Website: walmart
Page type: account-selection
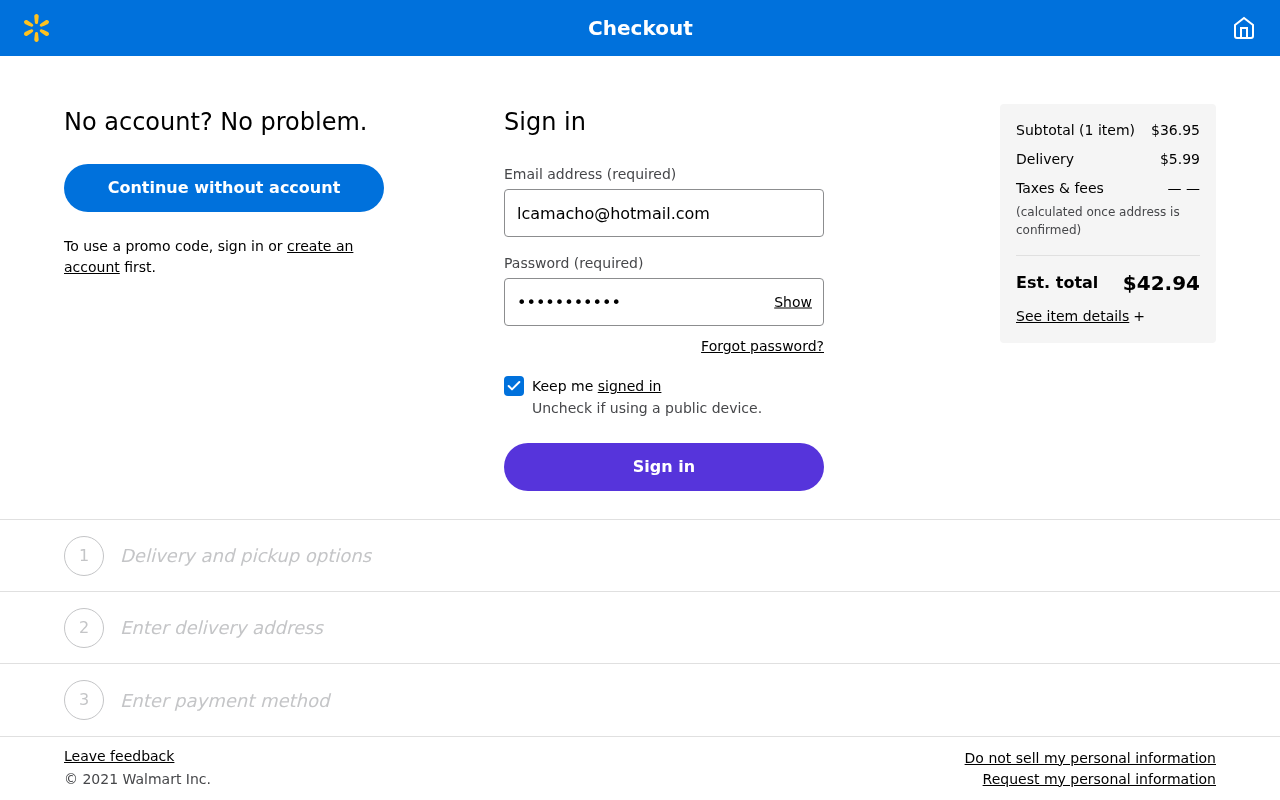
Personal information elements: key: PII_EMAIL
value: lcamacho@hotmail.com
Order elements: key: ORDER_NUM_ITEMS
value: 1
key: ORDER_SUBTOTAL
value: $36.95
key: ORDER_SHIPPING_COST
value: $5.99
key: ORDER_TOTAL
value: $42.94